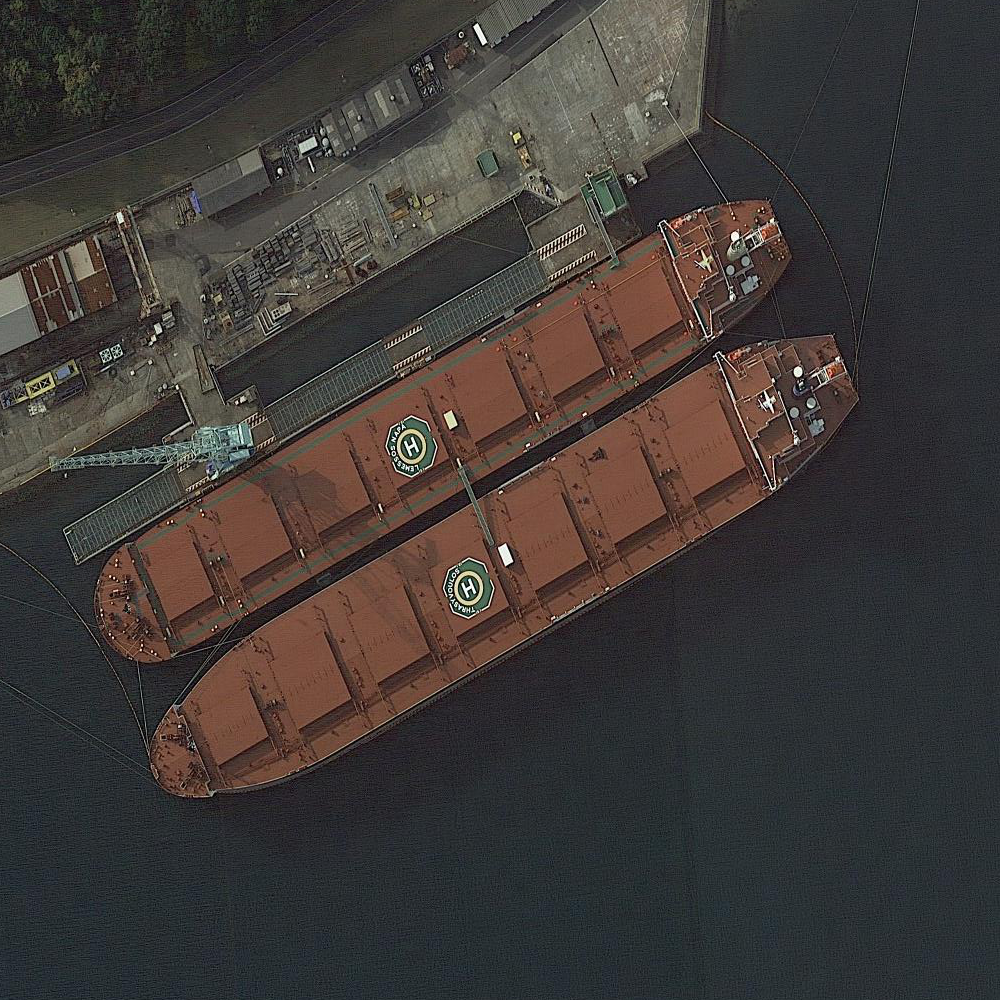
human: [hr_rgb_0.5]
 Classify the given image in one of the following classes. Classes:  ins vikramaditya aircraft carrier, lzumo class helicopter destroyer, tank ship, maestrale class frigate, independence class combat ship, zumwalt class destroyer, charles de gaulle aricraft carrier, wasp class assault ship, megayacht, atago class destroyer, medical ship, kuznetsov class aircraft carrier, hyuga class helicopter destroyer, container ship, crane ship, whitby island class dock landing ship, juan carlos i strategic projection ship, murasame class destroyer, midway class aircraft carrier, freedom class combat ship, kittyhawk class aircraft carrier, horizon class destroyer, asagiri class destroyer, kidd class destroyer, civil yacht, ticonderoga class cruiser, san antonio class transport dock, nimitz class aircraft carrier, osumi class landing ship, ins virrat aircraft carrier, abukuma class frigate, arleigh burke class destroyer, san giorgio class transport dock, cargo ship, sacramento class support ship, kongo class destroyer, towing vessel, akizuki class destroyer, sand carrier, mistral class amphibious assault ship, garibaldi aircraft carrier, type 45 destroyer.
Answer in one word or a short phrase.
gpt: Cargo ship